Field crop: maize
Growth stage: 2
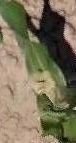
Species: maize